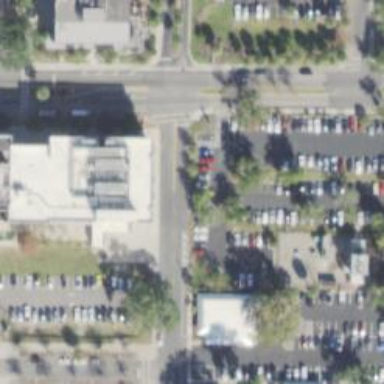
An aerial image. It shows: Parking space.